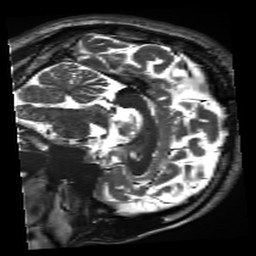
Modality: inplaneT2
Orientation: sagittal
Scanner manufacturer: siemens
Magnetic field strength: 3 T
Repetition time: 11 s
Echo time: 0.059 s